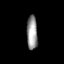
Tissue: prostate
Cell type: T cells
Senescence score: 0.7386
Nuclear area (px): 357
Mean DAPI intensity: 151.468